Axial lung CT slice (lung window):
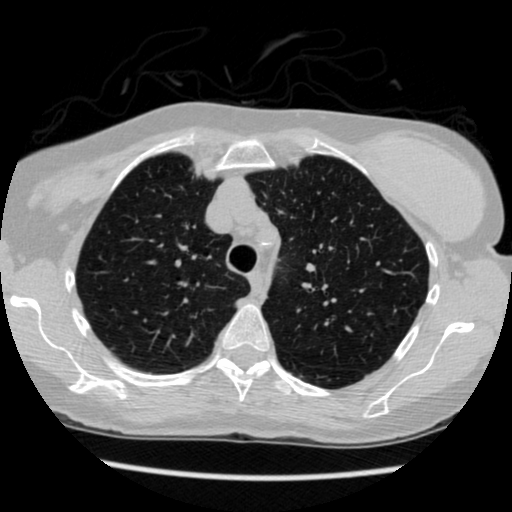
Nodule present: no